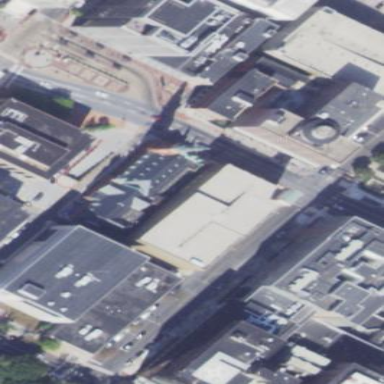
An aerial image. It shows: Building serving as place of worship.